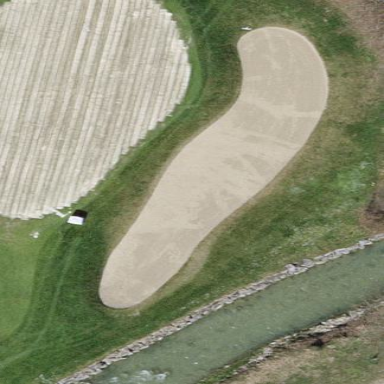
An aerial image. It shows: Golf bunker filled with natural sand.